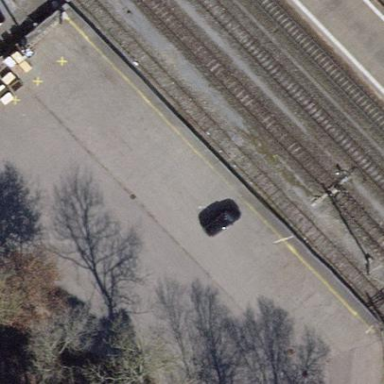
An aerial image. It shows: Loading ramp for railways.